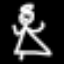
Label: angel